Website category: movie
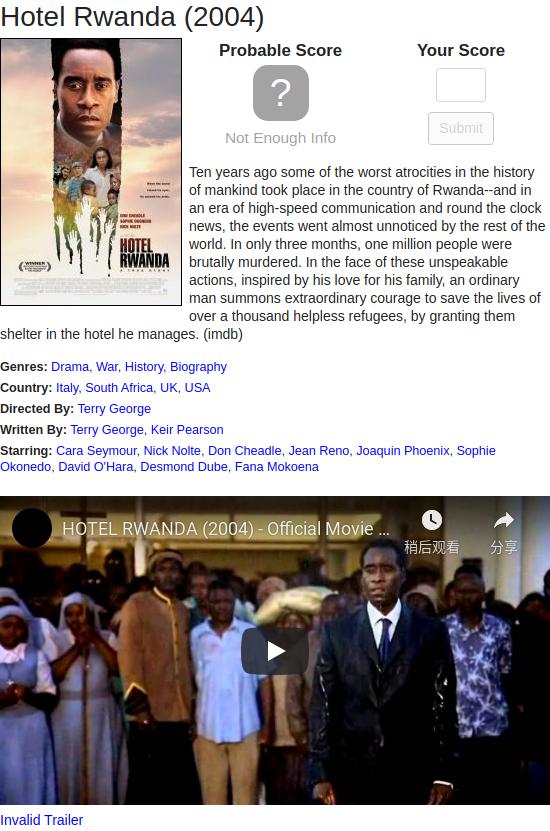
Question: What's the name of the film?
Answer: Hotel Rwanda

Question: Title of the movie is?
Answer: Hotel Rwanda

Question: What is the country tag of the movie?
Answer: Italy

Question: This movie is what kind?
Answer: Drama

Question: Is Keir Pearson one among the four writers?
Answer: yes

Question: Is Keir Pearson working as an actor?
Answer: no

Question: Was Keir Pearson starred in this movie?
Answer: no

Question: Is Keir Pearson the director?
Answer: no

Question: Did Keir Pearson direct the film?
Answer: no

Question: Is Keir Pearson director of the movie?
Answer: no

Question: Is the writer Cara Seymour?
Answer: no

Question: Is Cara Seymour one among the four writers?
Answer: no

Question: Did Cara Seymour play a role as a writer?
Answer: no

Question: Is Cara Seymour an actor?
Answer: yes

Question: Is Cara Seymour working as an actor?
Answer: yes

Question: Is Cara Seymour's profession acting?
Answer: yes

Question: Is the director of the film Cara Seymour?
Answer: no

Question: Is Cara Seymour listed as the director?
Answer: no

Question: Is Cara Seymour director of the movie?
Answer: no

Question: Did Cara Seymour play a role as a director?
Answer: no

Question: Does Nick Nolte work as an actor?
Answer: yes

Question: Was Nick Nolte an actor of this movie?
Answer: yes

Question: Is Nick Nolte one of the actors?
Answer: yes

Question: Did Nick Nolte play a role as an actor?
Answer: yes

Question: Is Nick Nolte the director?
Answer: no

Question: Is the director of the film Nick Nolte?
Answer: no

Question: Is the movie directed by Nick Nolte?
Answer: no

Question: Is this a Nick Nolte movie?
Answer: no

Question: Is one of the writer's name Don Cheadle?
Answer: no

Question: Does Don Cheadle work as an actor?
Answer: yes

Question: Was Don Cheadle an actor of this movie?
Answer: yes

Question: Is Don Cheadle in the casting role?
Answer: yes

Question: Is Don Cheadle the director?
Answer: no

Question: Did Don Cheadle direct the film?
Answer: no

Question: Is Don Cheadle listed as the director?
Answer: no

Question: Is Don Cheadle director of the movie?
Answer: no

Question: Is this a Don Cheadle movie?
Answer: no

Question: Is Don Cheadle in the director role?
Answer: no

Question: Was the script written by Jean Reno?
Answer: no

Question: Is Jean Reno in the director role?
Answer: no

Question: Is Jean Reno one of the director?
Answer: no

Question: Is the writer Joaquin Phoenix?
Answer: no

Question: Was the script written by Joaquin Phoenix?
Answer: no

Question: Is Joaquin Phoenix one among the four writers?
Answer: no

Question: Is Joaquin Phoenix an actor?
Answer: yes

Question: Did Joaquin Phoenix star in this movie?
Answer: yes

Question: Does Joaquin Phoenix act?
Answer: yes

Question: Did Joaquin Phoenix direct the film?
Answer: no

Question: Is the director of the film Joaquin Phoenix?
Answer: no

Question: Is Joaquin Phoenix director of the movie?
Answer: no

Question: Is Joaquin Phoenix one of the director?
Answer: no

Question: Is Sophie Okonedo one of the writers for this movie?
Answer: no

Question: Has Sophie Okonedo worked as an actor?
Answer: yes

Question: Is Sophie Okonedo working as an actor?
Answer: yes

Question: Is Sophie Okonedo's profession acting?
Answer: yes

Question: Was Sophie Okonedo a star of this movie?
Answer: yes

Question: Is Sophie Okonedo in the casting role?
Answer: yes

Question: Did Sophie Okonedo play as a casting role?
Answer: yes

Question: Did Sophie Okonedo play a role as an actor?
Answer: yes

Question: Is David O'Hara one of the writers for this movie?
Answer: no

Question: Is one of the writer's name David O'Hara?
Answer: no

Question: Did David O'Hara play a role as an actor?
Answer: yes

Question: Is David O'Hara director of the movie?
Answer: no

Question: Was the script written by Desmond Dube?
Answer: no